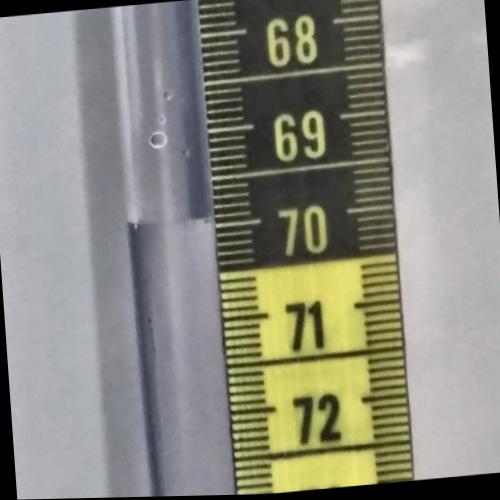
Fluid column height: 69.9 cm